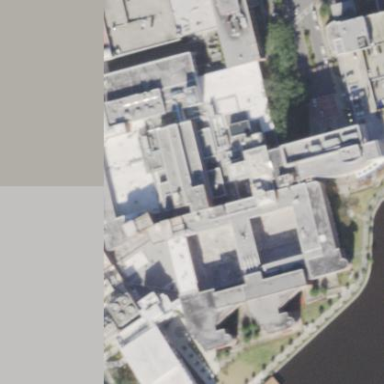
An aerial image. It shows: Healthcare facility identified as hospital.